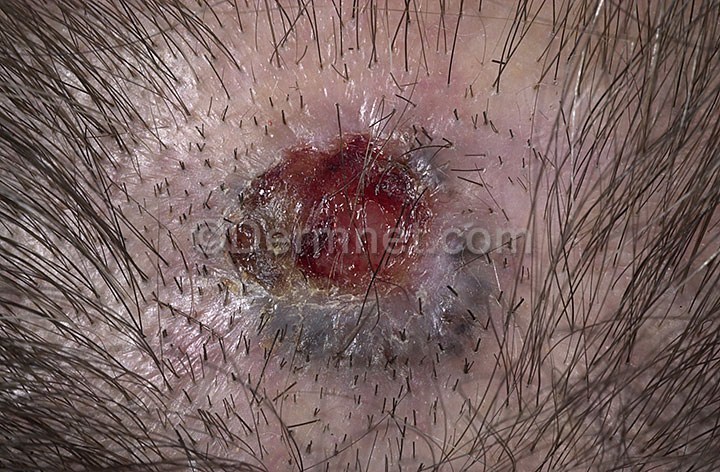
Disease: Actinic Keratosis Basal Cell Carcinoma and other Malignant Lesions